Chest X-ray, PA view. Patient: 41 years old, sex M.
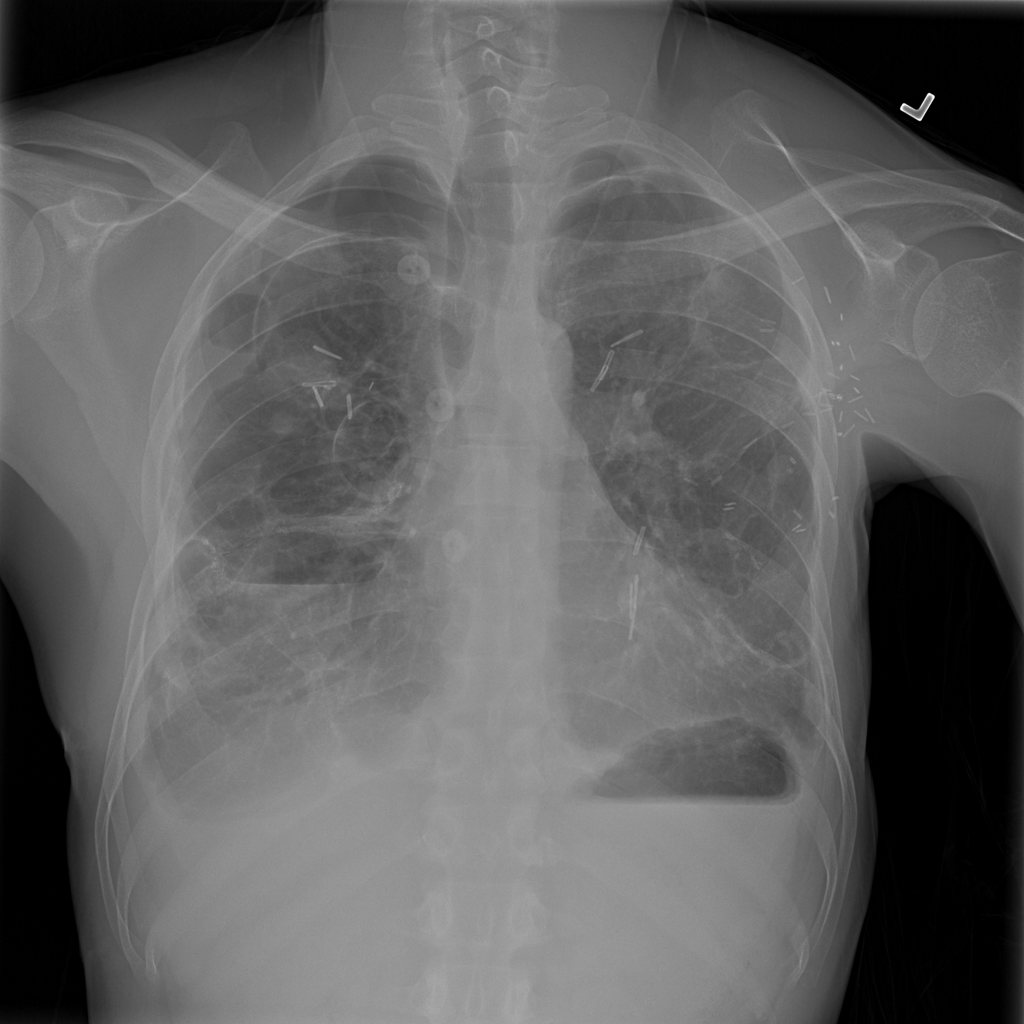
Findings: No Finding